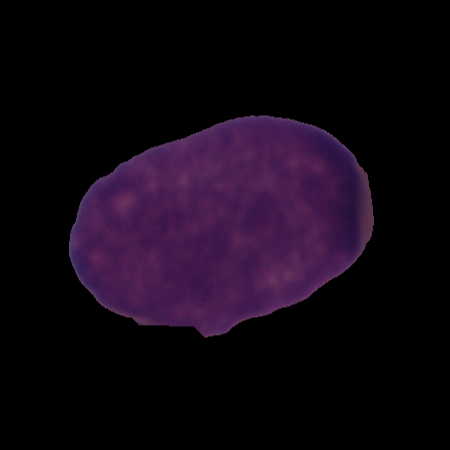
Label: cancer